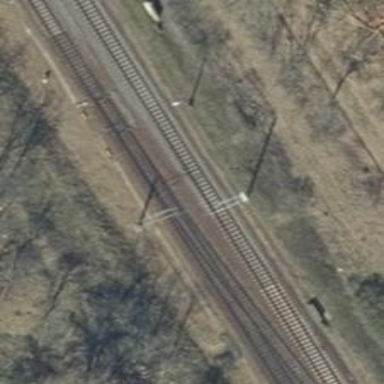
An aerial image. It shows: Railway track with contact lines for electrification.